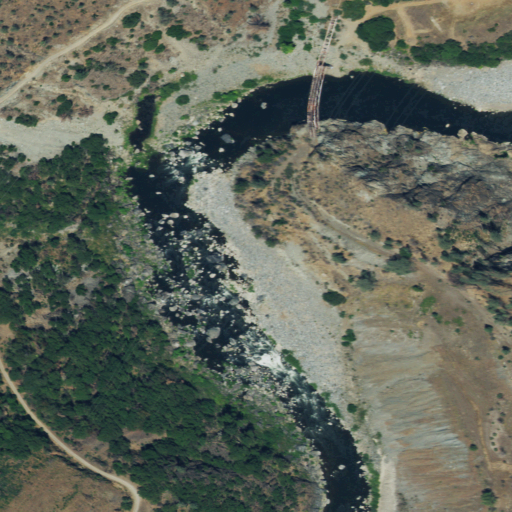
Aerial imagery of bar in California named Bardees Bar containing shrub, grassland, evergreen forest, herbaceous wetlands, and mixed forest